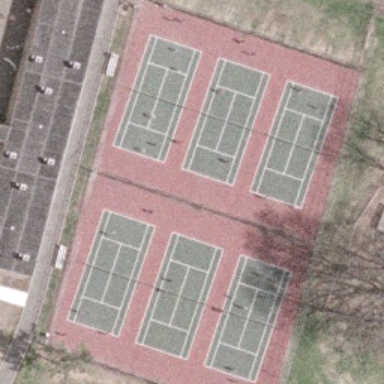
Six tennis courts arranged in two lines with some plants surrounded .